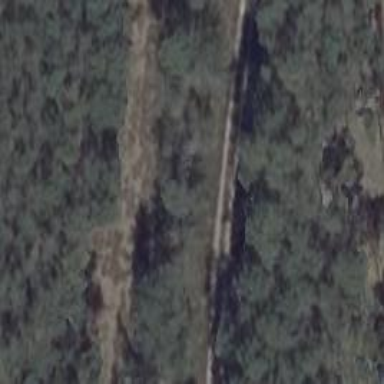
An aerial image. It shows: Track with grade 4 track type.